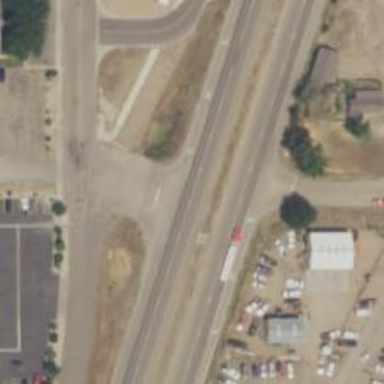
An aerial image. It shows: Asphalt road with grade 1 trunk. This expressway has smooth surface.